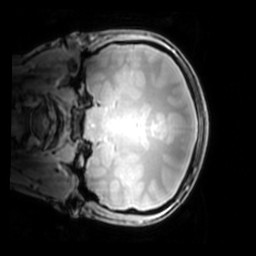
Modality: PDw
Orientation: coronal
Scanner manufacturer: philips
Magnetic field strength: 7 T
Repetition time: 0.008 s
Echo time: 0.001974 s